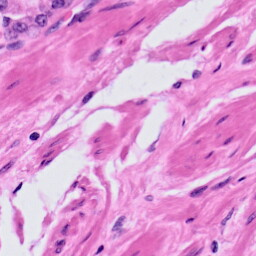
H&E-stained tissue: Prostate